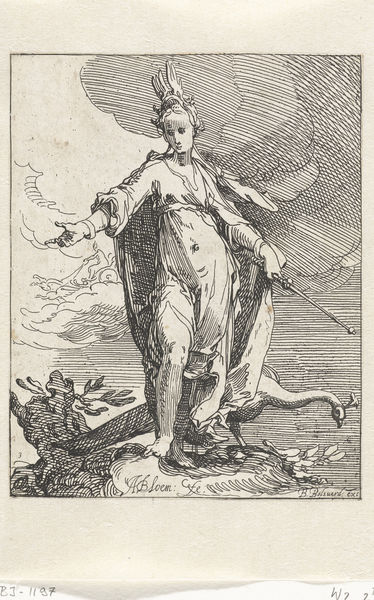
Titel: Juno
Künstler: Abraham Bloemaert
Standort: Amsterdam
Institution: Rijksmuseum
Schlagwörter: crown, feathers, hands, hat, robes, sword, white, black, dress, female, lady, robe, symbolism, woman, print, plant, hand, angel, cloud, clouds, man, naked, sky, tree, water, eyes, feet, flowing, drawing, black and white, coat, animals, bird, illustration, peacock, sketch, tail, myth, saint, wings, outside, stump, bracelet, leaves, ground, signature, foot, engraving, animal, lines, cloth, bush, carriage, fire, bare, chariot, goddess, flames, stick, scepter, belly button, flame, weapon, wand, queen, barefoot, orb, power, athena, baton, blakc, nake, spirit, belly, swan, rod, peacook, myhtology, spectre, peaock